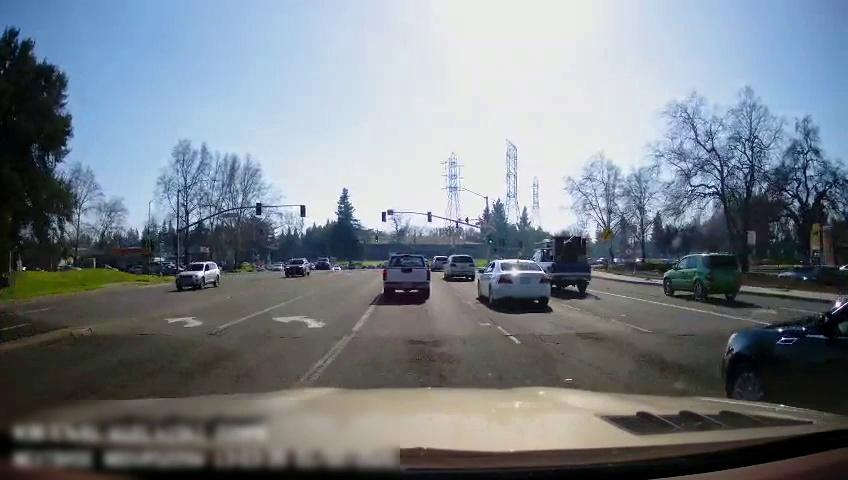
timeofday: Day
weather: Sunny
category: Drivable Space
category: Vehicles | SUV
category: Vehicles | SUV
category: Vehicles | SUV
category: Vehicles | SUV
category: Vehicles | Car
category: Vehicles | Car
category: Vehicles | Truck
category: Vehicles | Car
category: Vehicles | Truck
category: Vehicles | Van
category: Vehicles | SUV
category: Lanes | Opposite Lane
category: Lanes | Opposite Lane
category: Lanes | Current Lane
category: Lanes | Current Lane
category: Lanes | Current Lane
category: Lanes | Alternate Lane
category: Traffic | Lights
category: Traffic | Lights
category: Traffic | Lights
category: Traffic | Lights